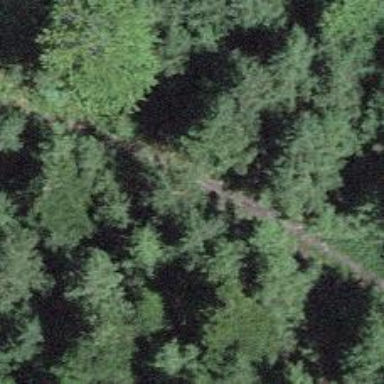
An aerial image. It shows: Path.